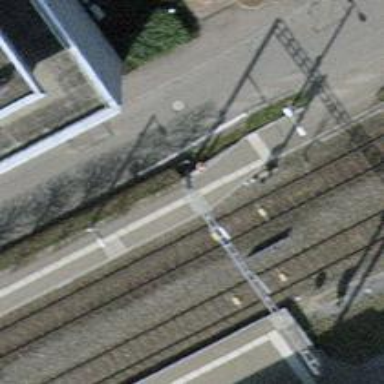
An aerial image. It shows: Solitary milestone along the railway.